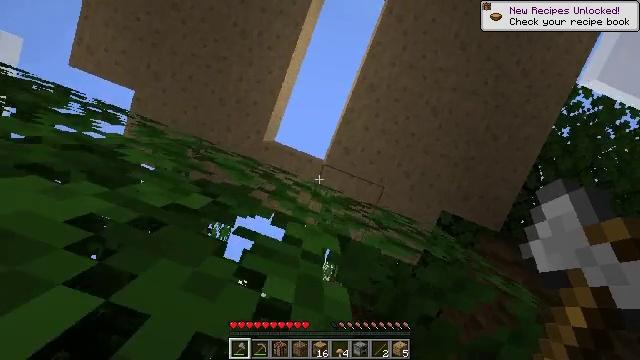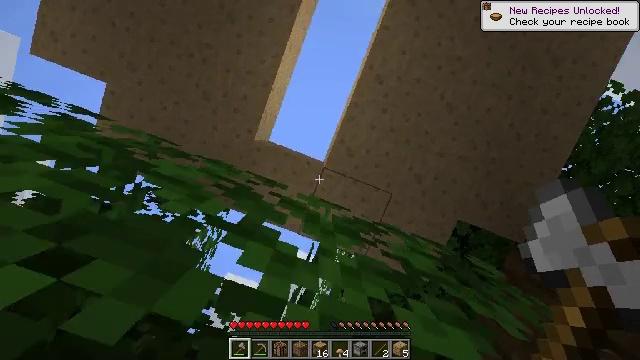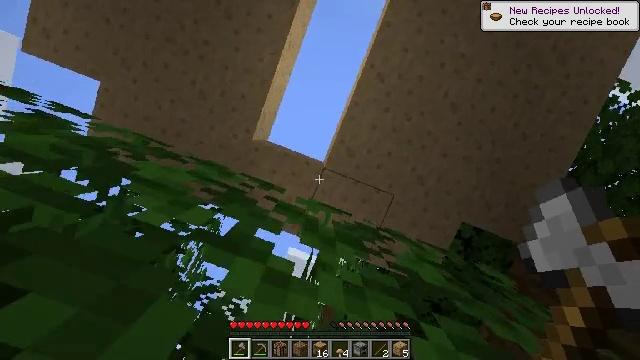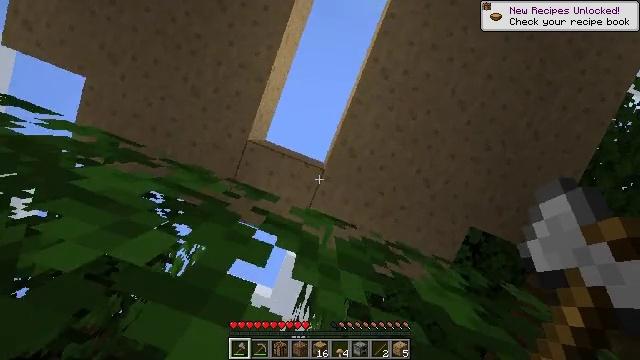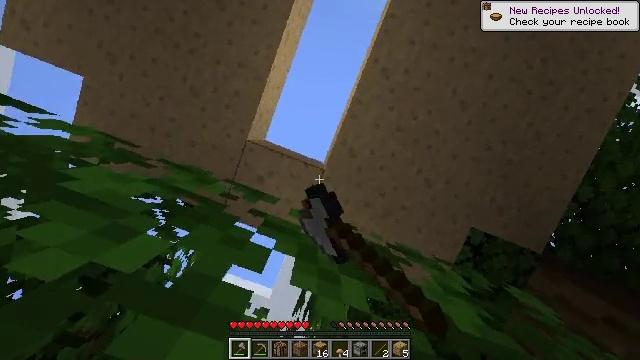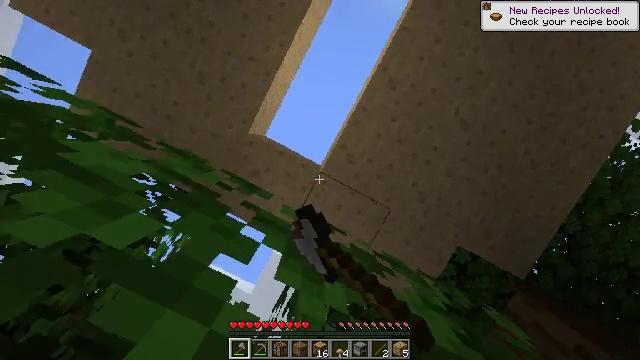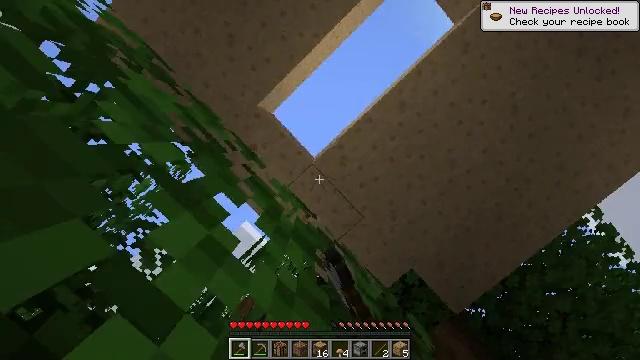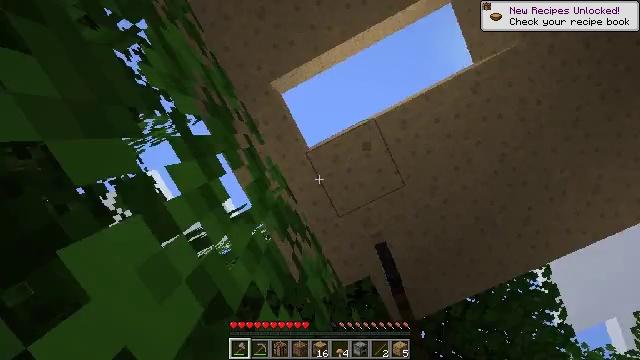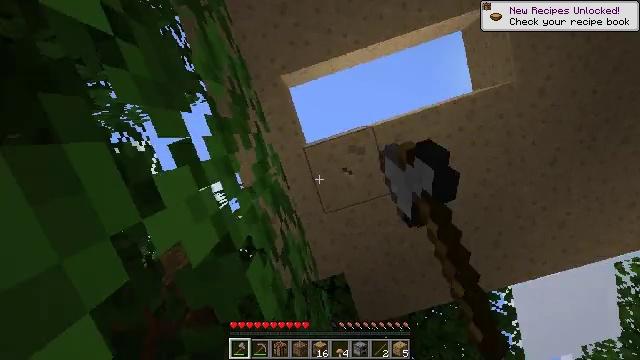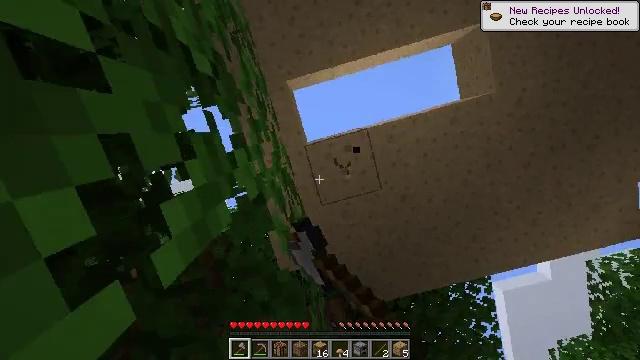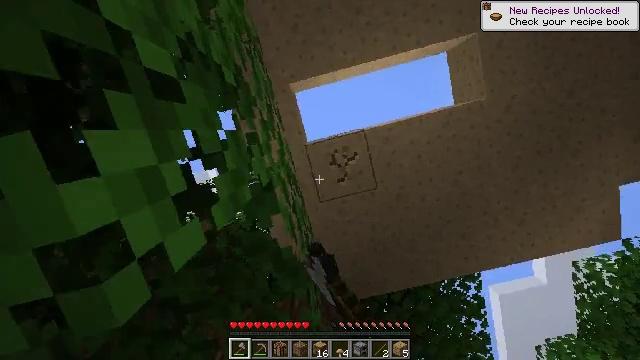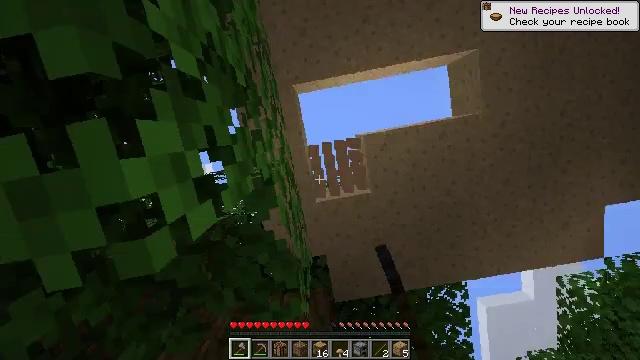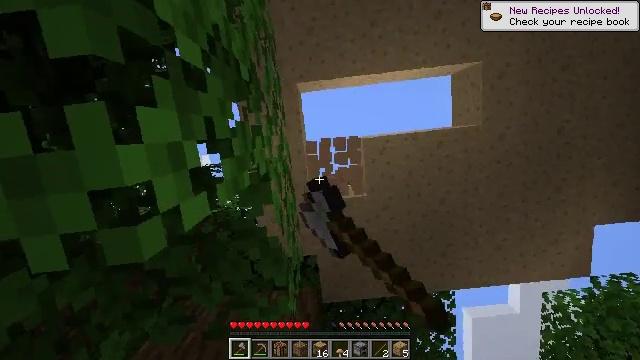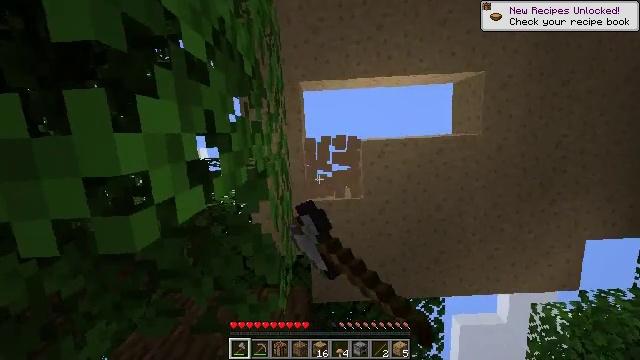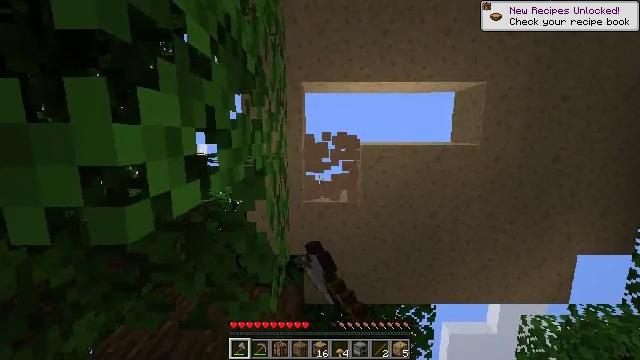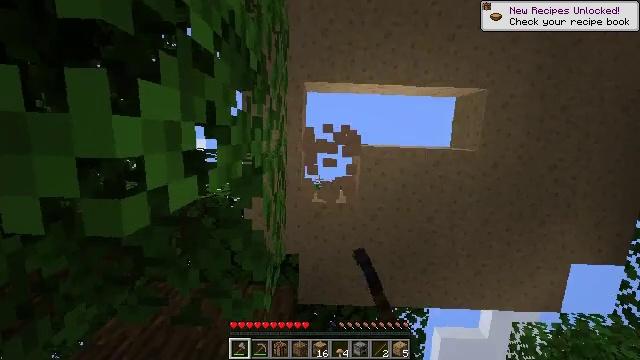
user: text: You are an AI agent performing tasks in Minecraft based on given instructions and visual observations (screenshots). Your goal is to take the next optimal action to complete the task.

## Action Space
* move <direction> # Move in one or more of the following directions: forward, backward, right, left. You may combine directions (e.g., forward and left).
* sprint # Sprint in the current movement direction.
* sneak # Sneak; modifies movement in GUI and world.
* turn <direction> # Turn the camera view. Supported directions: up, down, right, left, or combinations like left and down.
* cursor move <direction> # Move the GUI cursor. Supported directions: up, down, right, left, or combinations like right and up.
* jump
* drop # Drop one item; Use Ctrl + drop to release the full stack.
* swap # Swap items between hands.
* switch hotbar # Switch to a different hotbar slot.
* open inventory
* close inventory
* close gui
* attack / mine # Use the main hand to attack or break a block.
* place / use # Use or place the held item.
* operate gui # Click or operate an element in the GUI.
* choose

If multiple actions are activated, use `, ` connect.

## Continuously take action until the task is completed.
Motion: motion action
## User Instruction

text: Destroy the brown mushroom block for resources.
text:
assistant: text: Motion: jump
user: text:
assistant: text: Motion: jump
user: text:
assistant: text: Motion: attack / mine, jump
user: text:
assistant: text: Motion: attack / mine, jump
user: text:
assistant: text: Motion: turn right, attack / mine, jump
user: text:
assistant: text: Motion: turn right and down, attack / mine, jump
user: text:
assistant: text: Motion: turn right and down, attack / mine, jump
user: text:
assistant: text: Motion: turn right, attack / mine
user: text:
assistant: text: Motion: turn right, attack / mine
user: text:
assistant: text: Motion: turn right, attack / mine
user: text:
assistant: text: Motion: turn right, attack / mine
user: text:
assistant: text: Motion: turn right, attack / mine
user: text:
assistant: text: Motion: turn right, attack / mine
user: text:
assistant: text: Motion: turn right, attack / mine
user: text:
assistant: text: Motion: turn right, attack / mine
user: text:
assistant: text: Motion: turn right, attack / mine
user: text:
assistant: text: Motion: turn right, attack / mine
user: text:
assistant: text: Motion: turn right, attack / mine
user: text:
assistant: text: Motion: turn right, attack / mine
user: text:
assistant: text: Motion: move forward, turn right and down, attack / mine
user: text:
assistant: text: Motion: move forward, turn right and down, attack / mine
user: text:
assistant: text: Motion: move forward, turn right and down, attack / mine
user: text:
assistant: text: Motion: move forward, turn right, attack / mine
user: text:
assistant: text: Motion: move forward, attack / mine
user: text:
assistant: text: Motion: move forward, attack / mine
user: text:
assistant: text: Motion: move forward, turn right, attack / mine
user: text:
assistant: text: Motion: turn right and up, attack / mine
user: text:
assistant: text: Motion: turn right and up, attack / mine
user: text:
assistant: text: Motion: turn right and up, attack / mine
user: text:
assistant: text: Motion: turn right and up, attack / mine